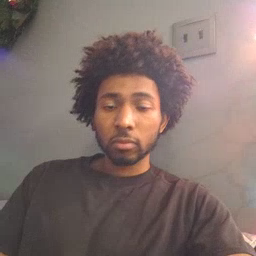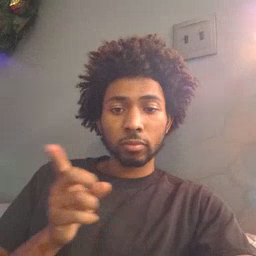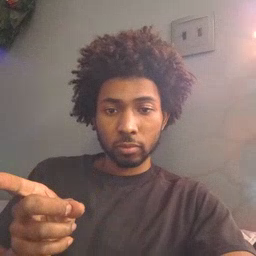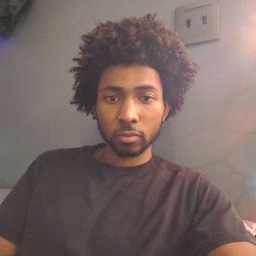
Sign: hesheit